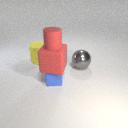
large yellow rubber cylinder to the left of small blue rubber cube